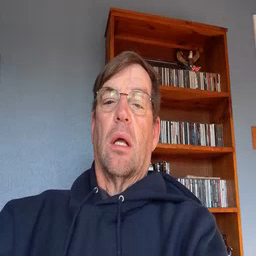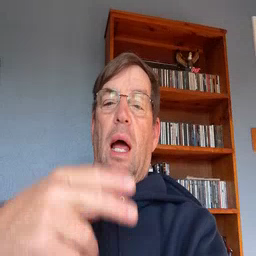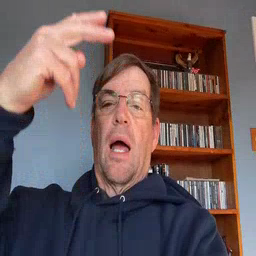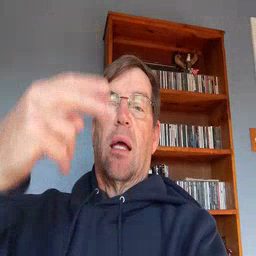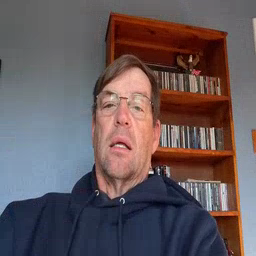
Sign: high